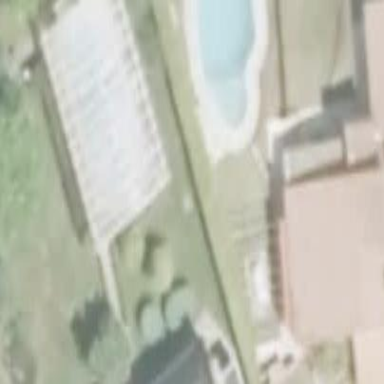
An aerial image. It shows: Swimming pool located in leisure land.